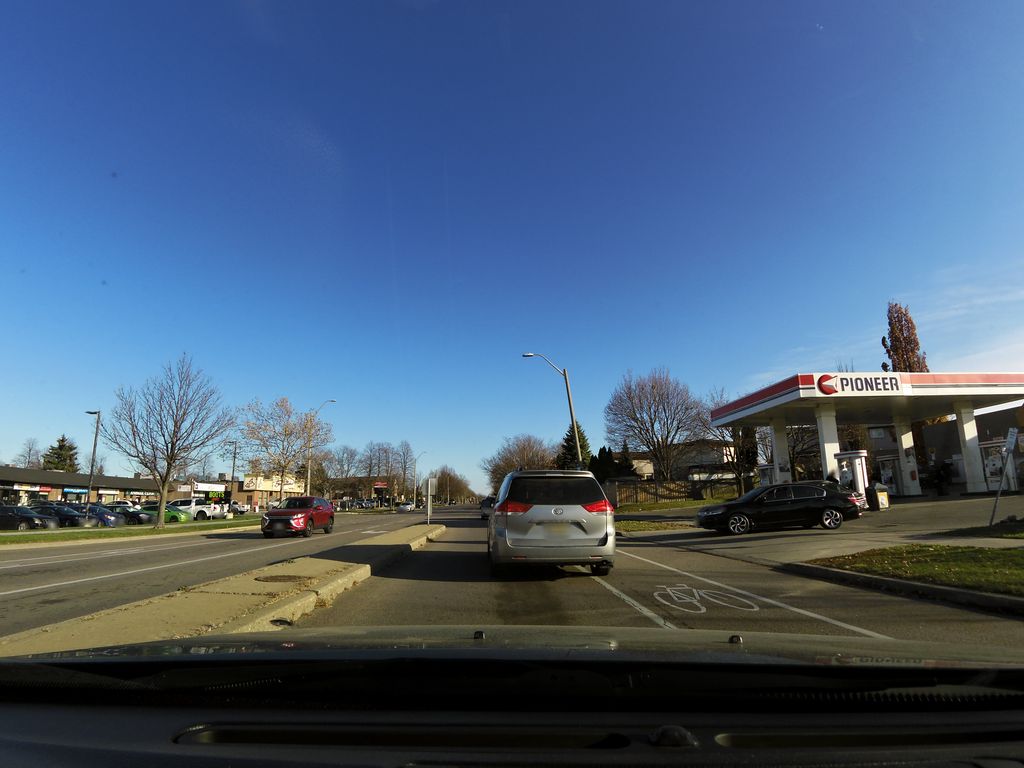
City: hamilton